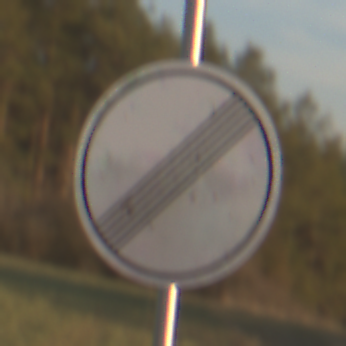
Verkehrszeichen: EndeSaemtlicherBegrenzungen
Umgebung: Outdoor, Nature
Tageszeit: SunriseSunset
Wetter: PartlyCloudy
Licht: Natural
Jahreszeit: NotSpecified
Kontrast: HighContrast